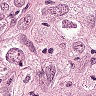
Metastatic tissue present: yes